Field crop: tomato
Growth stage: 1
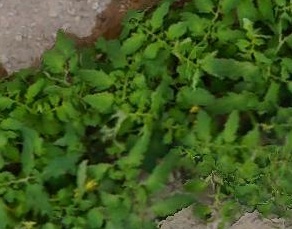
Species: tomato